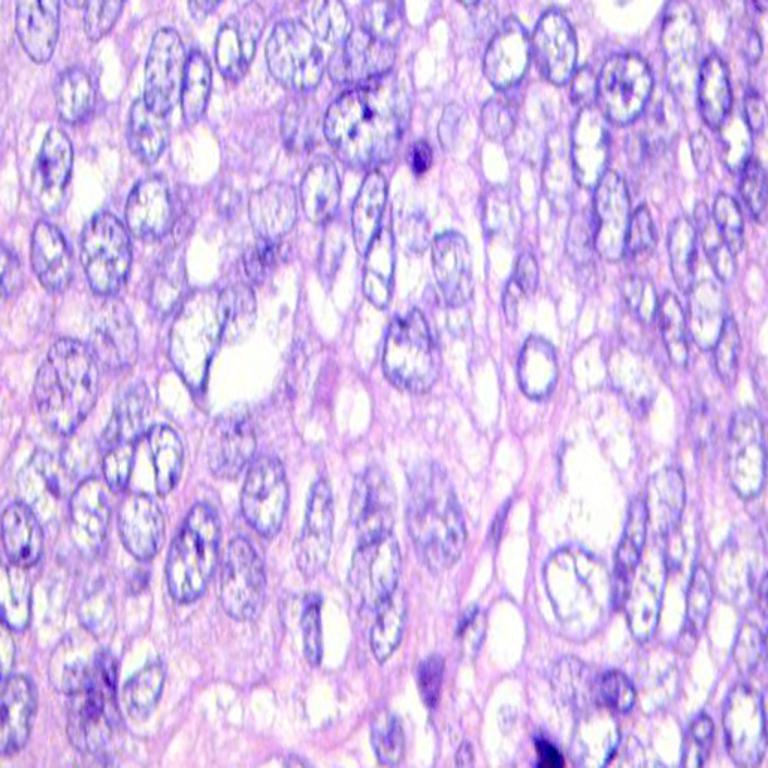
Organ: colon
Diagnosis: adenocarcinomas